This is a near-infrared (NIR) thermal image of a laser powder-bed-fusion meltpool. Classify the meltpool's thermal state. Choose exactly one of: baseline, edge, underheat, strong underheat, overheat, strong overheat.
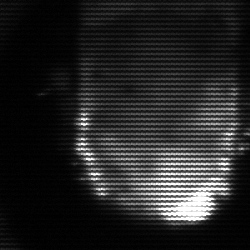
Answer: baseline